This time-frequency spectrogram was computed from a bearing vibration snapshot; brighter regions carry more energy. Determine the bearing's health state. Answer with exactly one of: normal, inner_race, outer_race, ball.
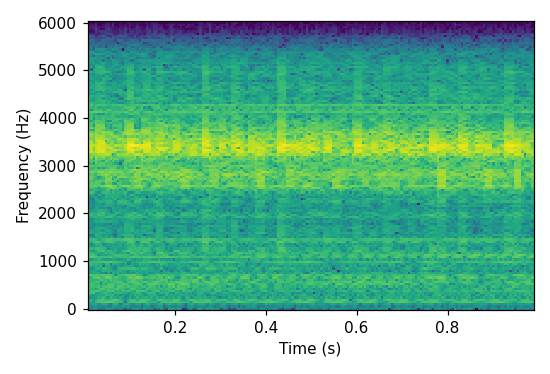
Answer: outer_race